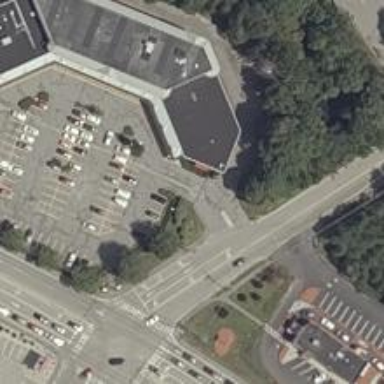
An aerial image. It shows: Mall building.